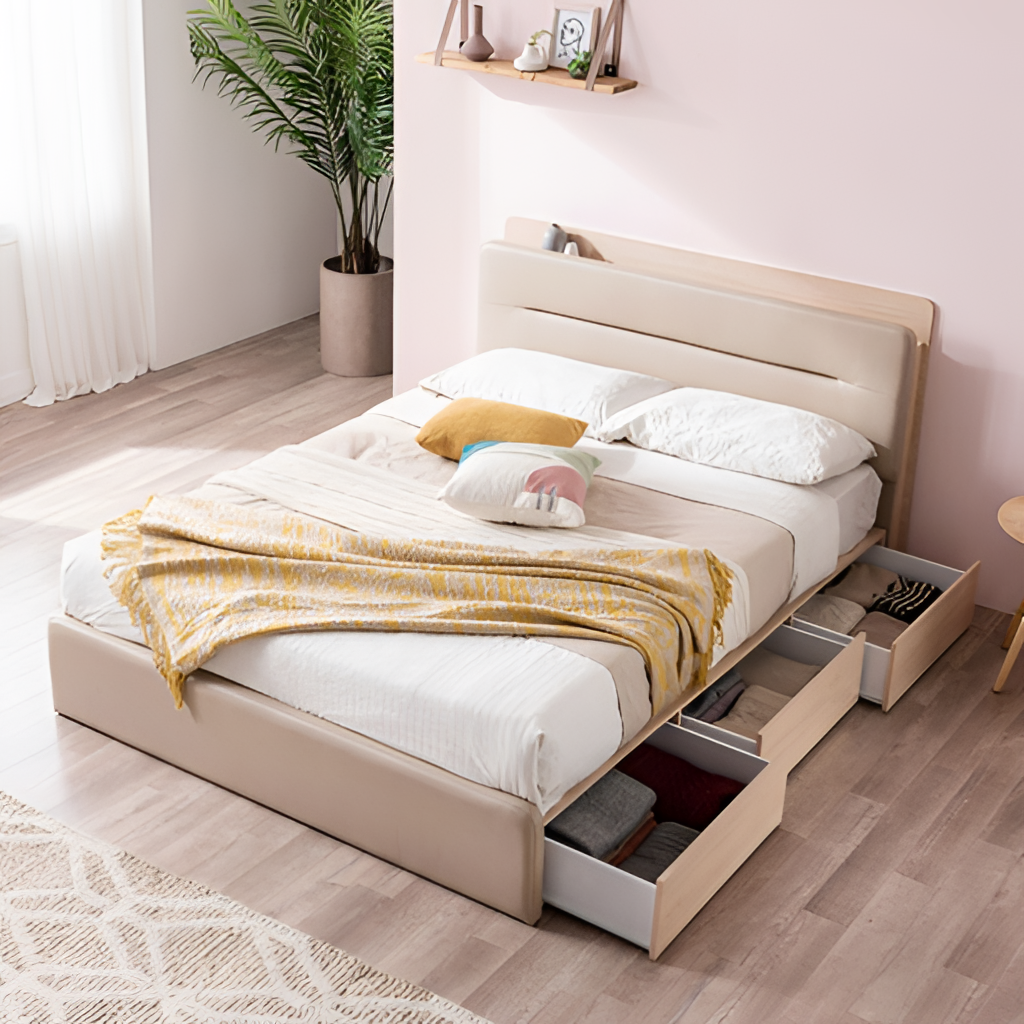
beige leather bed, bedroom, paint wallpaper, with solid pattern, wood flooring, with plank pattern, contemporary